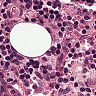
Metastatic tissue present: no